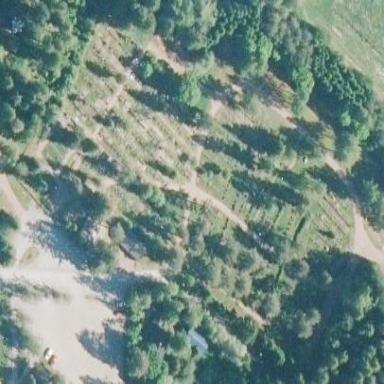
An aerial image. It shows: Cemetery.